Aerial crown-view tile of a tropical tree (Barro Colorado Island, Panama), acquired 20250715:
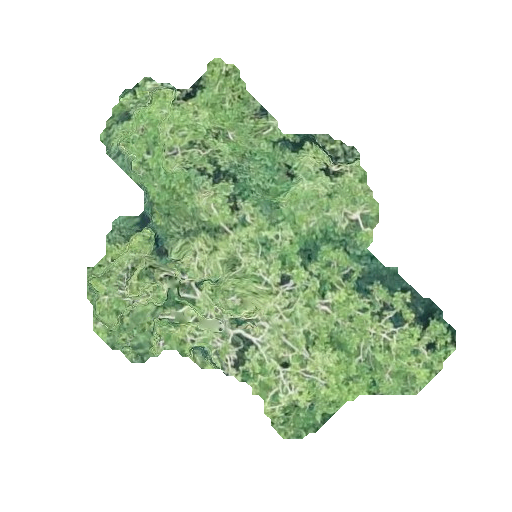
Species: Platypodium elegans
GBIF accepted scientific name: Platypodium elegans
Crown area: 120.616 m²